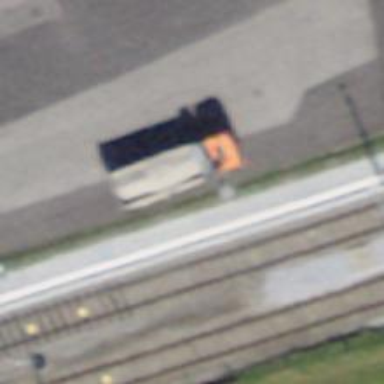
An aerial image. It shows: Abandoned railway siding with one track.